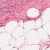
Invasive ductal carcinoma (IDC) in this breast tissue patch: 0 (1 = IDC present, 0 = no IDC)